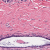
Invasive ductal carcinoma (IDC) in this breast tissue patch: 0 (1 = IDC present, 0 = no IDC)